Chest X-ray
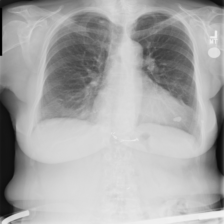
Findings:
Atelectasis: negative
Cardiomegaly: negative
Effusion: negative
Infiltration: negative
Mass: negative
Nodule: negative
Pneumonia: negative
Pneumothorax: negative
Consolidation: negative
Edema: negative
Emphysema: negative
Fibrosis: negative
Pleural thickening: negative
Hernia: negative